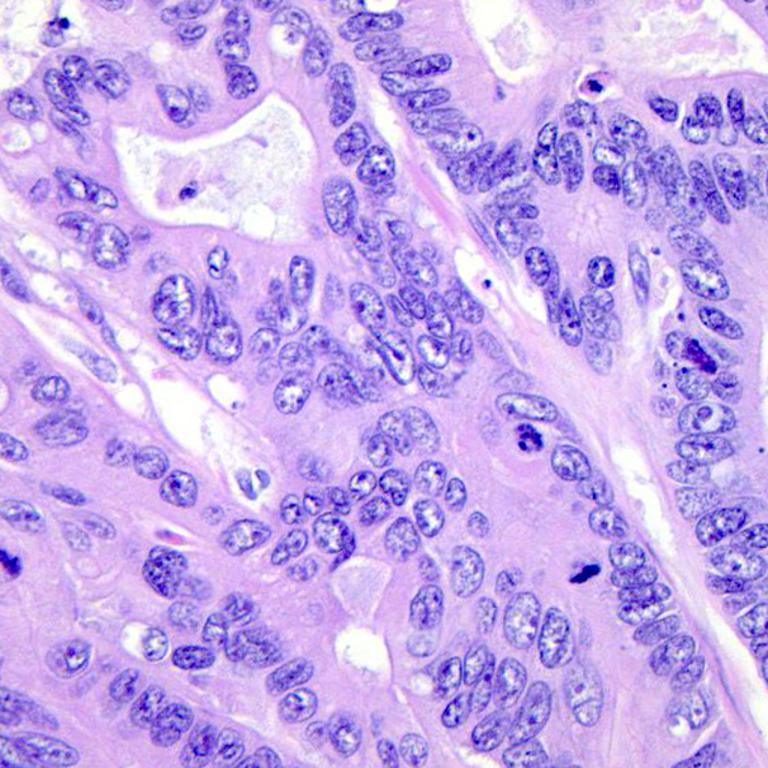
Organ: colon
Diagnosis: adenocarcinomas